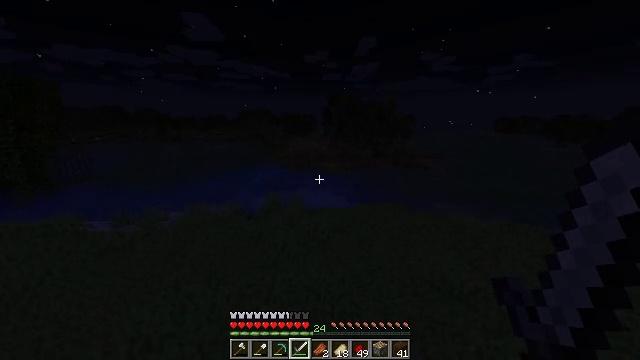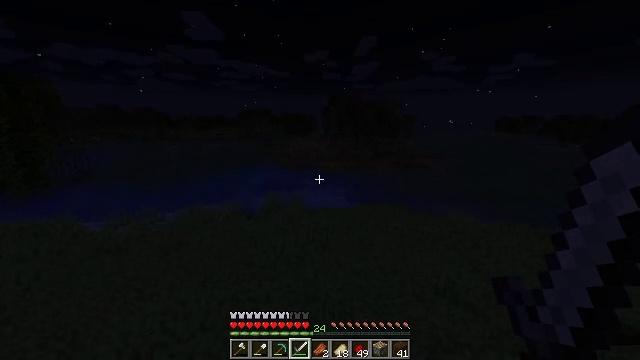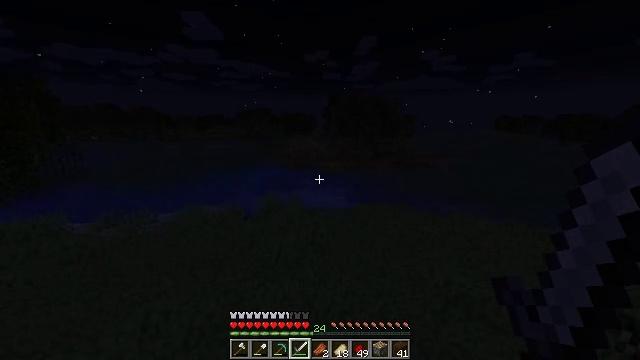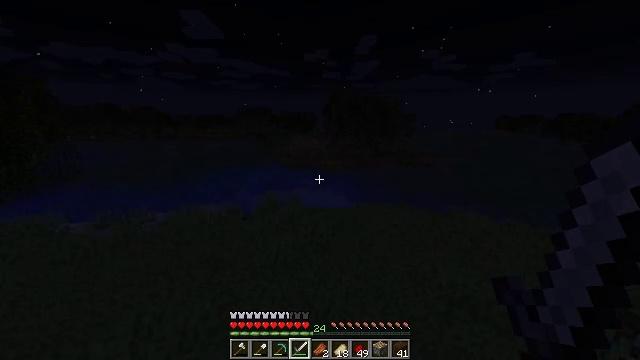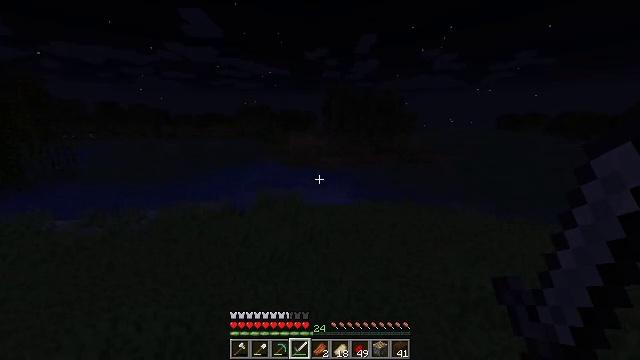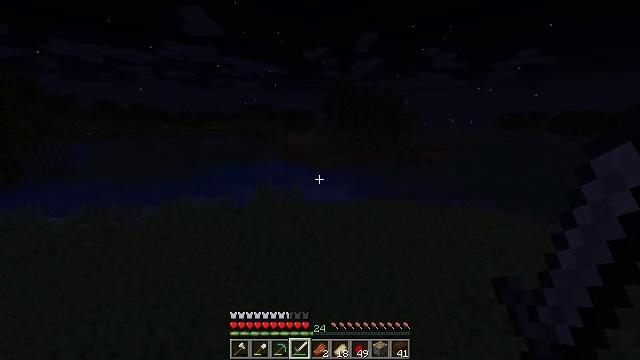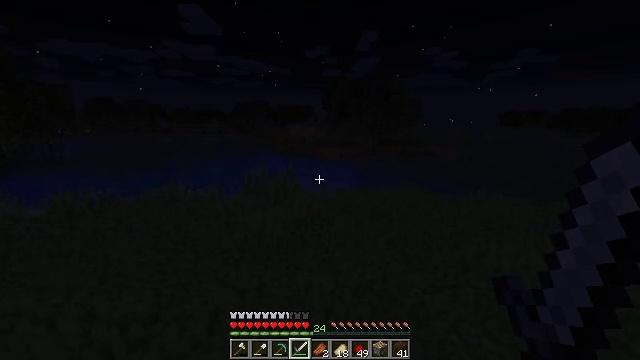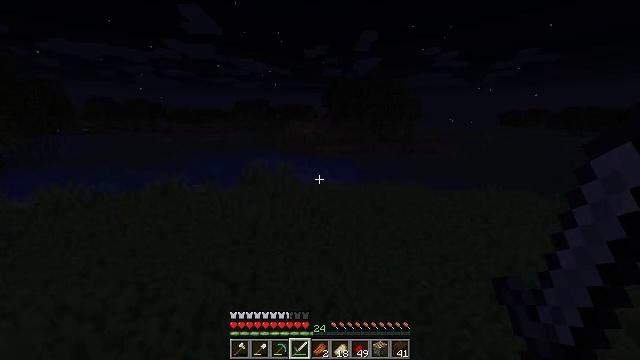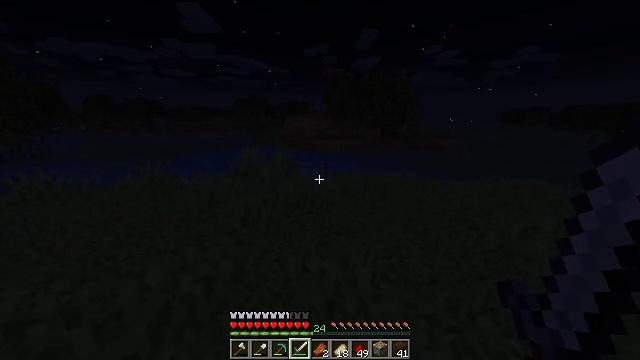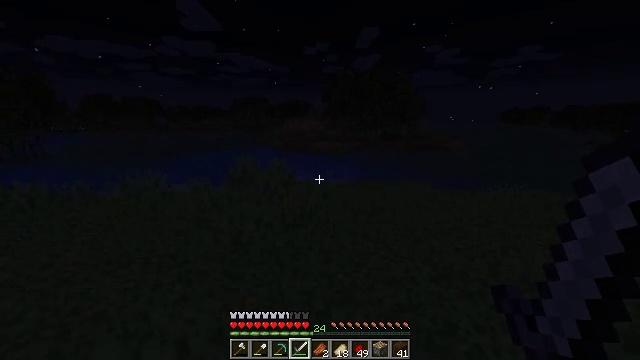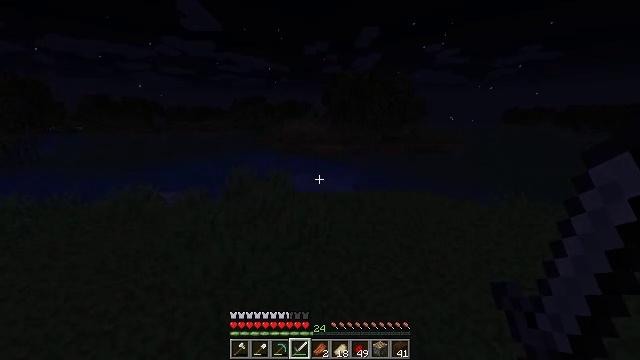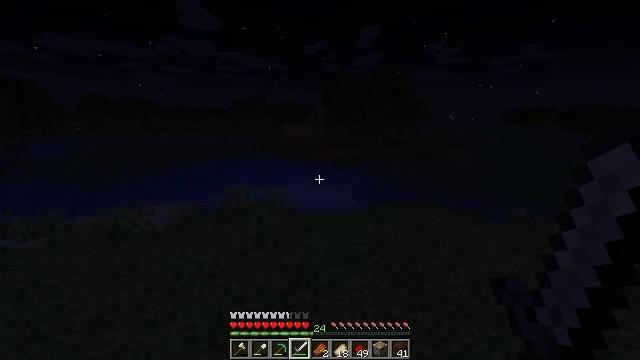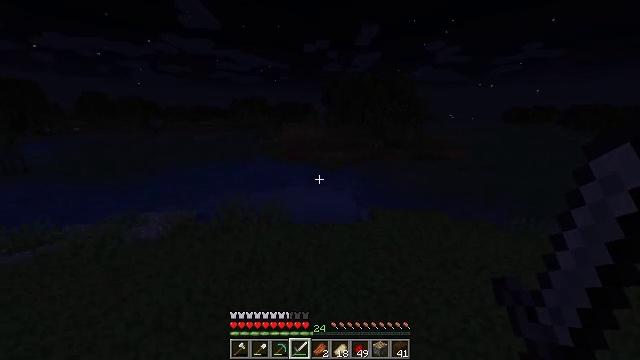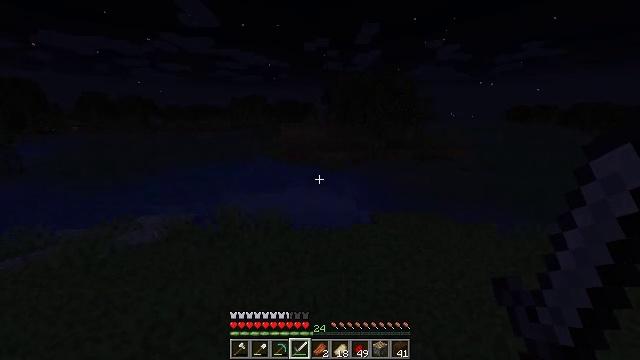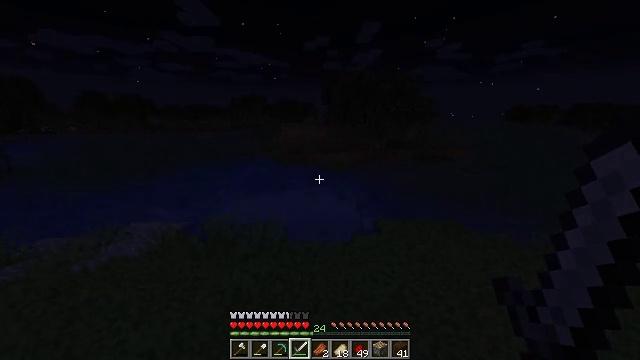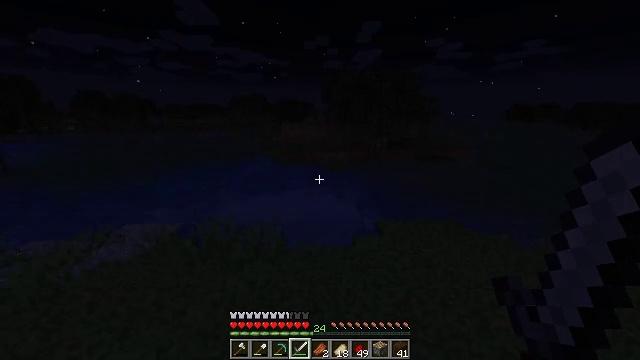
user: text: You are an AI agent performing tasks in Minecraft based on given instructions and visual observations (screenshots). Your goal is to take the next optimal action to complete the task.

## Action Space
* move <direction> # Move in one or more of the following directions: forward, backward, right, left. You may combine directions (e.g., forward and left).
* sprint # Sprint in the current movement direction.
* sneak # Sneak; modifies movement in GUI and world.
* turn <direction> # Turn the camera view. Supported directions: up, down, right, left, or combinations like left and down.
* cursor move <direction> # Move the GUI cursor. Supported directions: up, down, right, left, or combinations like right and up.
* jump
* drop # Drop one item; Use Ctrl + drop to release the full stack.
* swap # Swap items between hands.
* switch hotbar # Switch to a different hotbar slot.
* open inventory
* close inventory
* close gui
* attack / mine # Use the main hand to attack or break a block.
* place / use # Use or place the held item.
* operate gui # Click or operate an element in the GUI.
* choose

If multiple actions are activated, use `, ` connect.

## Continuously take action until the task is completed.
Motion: motion action
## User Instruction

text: Kill enemies.
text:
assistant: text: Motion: move forward, jump
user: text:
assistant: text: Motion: move forward, jump
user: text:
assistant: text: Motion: move forward, jump
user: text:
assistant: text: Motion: move forward, jump
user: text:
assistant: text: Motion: move forward, jump
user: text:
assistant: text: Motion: move forward, jump
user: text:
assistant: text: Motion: move forward, jump
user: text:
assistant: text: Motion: move forward, sprint, jump
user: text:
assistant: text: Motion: move forward, sprint, jump
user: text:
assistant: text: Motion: move forward, sprint, jump
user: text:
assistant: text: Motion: move forward, sprint, jump
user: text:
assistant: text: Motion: move forward, sprint, jump
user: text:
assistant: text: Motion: move forward, jump
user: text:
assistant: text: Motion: move forward, jump
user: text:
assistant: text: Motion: move forward, jump
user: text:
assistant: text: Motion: move forward, jump
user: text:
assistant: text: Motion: move forward, jump
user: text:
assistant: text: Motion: move forward, jump
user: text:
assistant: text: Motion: move forward, jump
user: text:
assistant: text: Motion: move forward, sprint, jump
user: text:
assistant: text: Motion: move forward, sprint, jump
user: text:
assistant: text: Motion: move forward, sprint, jump
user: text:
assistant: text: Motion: move forward, sprint, jump
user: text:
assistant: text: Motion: move forward, sprint, jump
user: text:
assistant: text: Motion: move forward, sprint, jump
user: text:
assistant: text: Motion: move forward, jump
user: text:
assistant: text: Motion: move forward, jump
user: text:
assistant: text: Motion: move forward, jump
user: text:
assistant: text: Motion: move forward, jump
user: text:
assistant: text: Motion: move forward, jump